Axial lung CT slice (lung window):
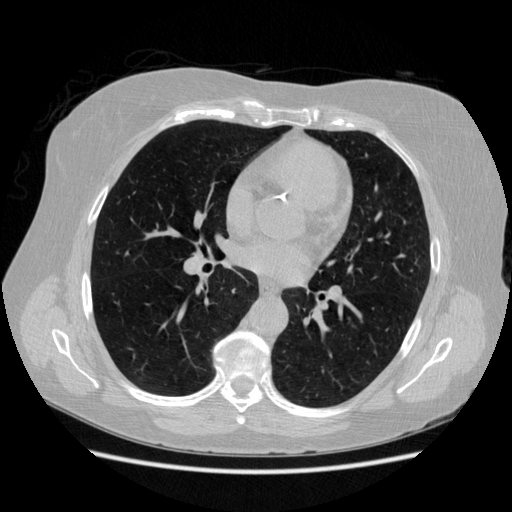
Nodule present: no